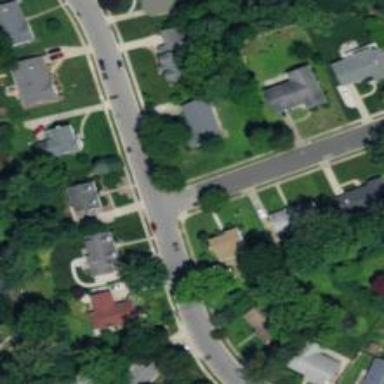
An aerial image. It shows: Residential road with asphalt surface and separate sidewalk.